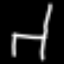
Label: chair